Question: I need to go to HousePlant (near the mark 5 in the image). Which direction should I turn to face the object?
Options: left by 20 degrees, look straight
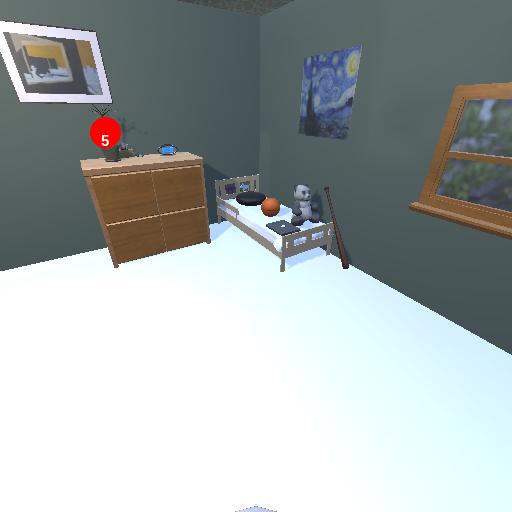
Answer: left by 20 degrees